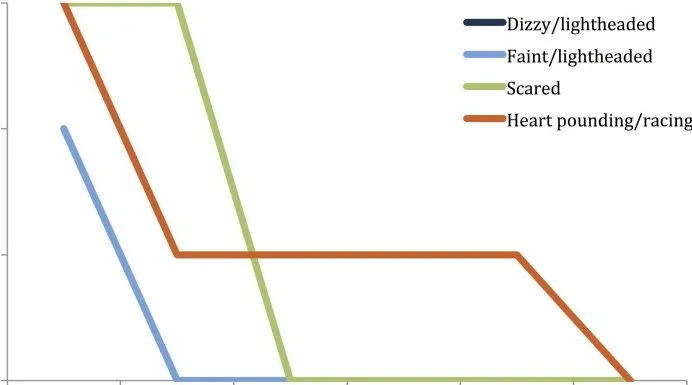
Time Course of greatest reductions in Beck anxiety symptoms following BCSD in Case 1. Palpitations and dizziness were the largest reductions reported after BCSD. The largest magnitude reduction overall was feeling scared, which had fully decreased by 3 months, after the patient had begun Cognitive Behavioral Therapy. Scale: 0 = "Not at all. " 1 = "Mildly, but it didn't bother me that much. " 2 = "Moderately:it wasn't pleasant at times. " 3 = "Severely:it bothered me a lot. " Note: ratings for dizzy/lightheaded and faint/lightheaded were identical and overlapping.
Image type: chart (chart)